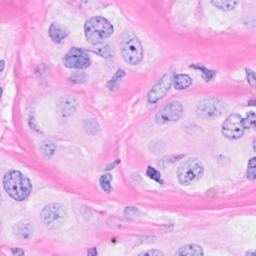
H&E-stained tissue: Breast